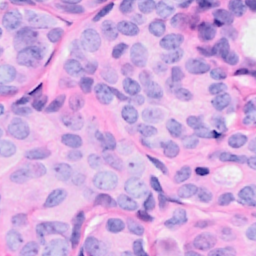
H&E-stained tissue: Breast